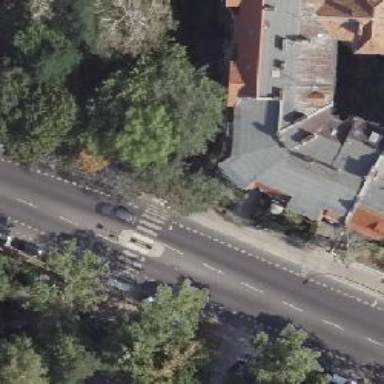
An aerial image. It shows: Marked zebra crossing with island.